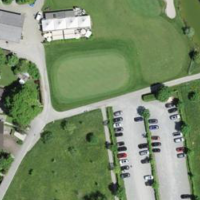
EUNIS habitat code: 53
Species observed at this site:
Tettigonia viridissima
Coenonympha pamphilus
Roeseliana roeselii